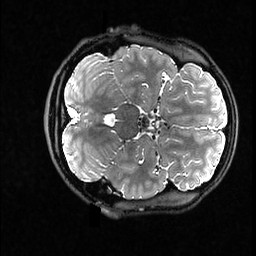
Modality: T2w
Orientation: axial
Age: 28
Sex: female
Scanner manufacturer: ge
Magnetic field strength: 3 T
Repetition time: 3.202 s
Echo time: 0.06596 s